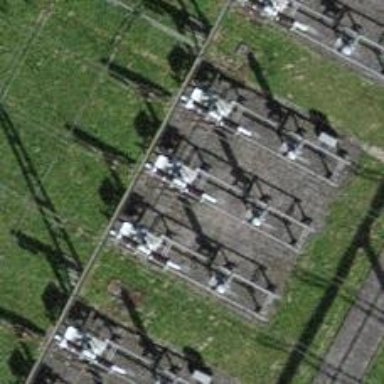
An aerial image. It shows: Switch used for power control.